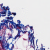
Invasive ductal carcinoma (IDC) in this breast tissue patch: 0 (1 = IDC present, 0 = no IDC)